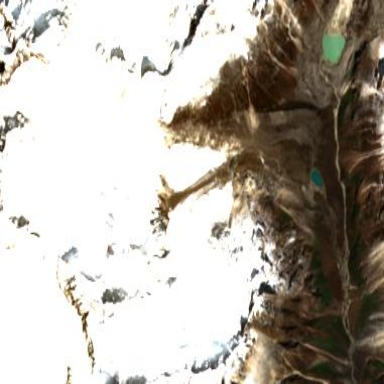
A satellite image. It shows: Majestic glacier in the distance.